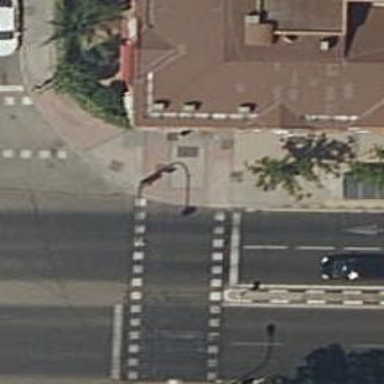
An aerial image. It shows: Crossing with traffic signals.